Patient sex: F
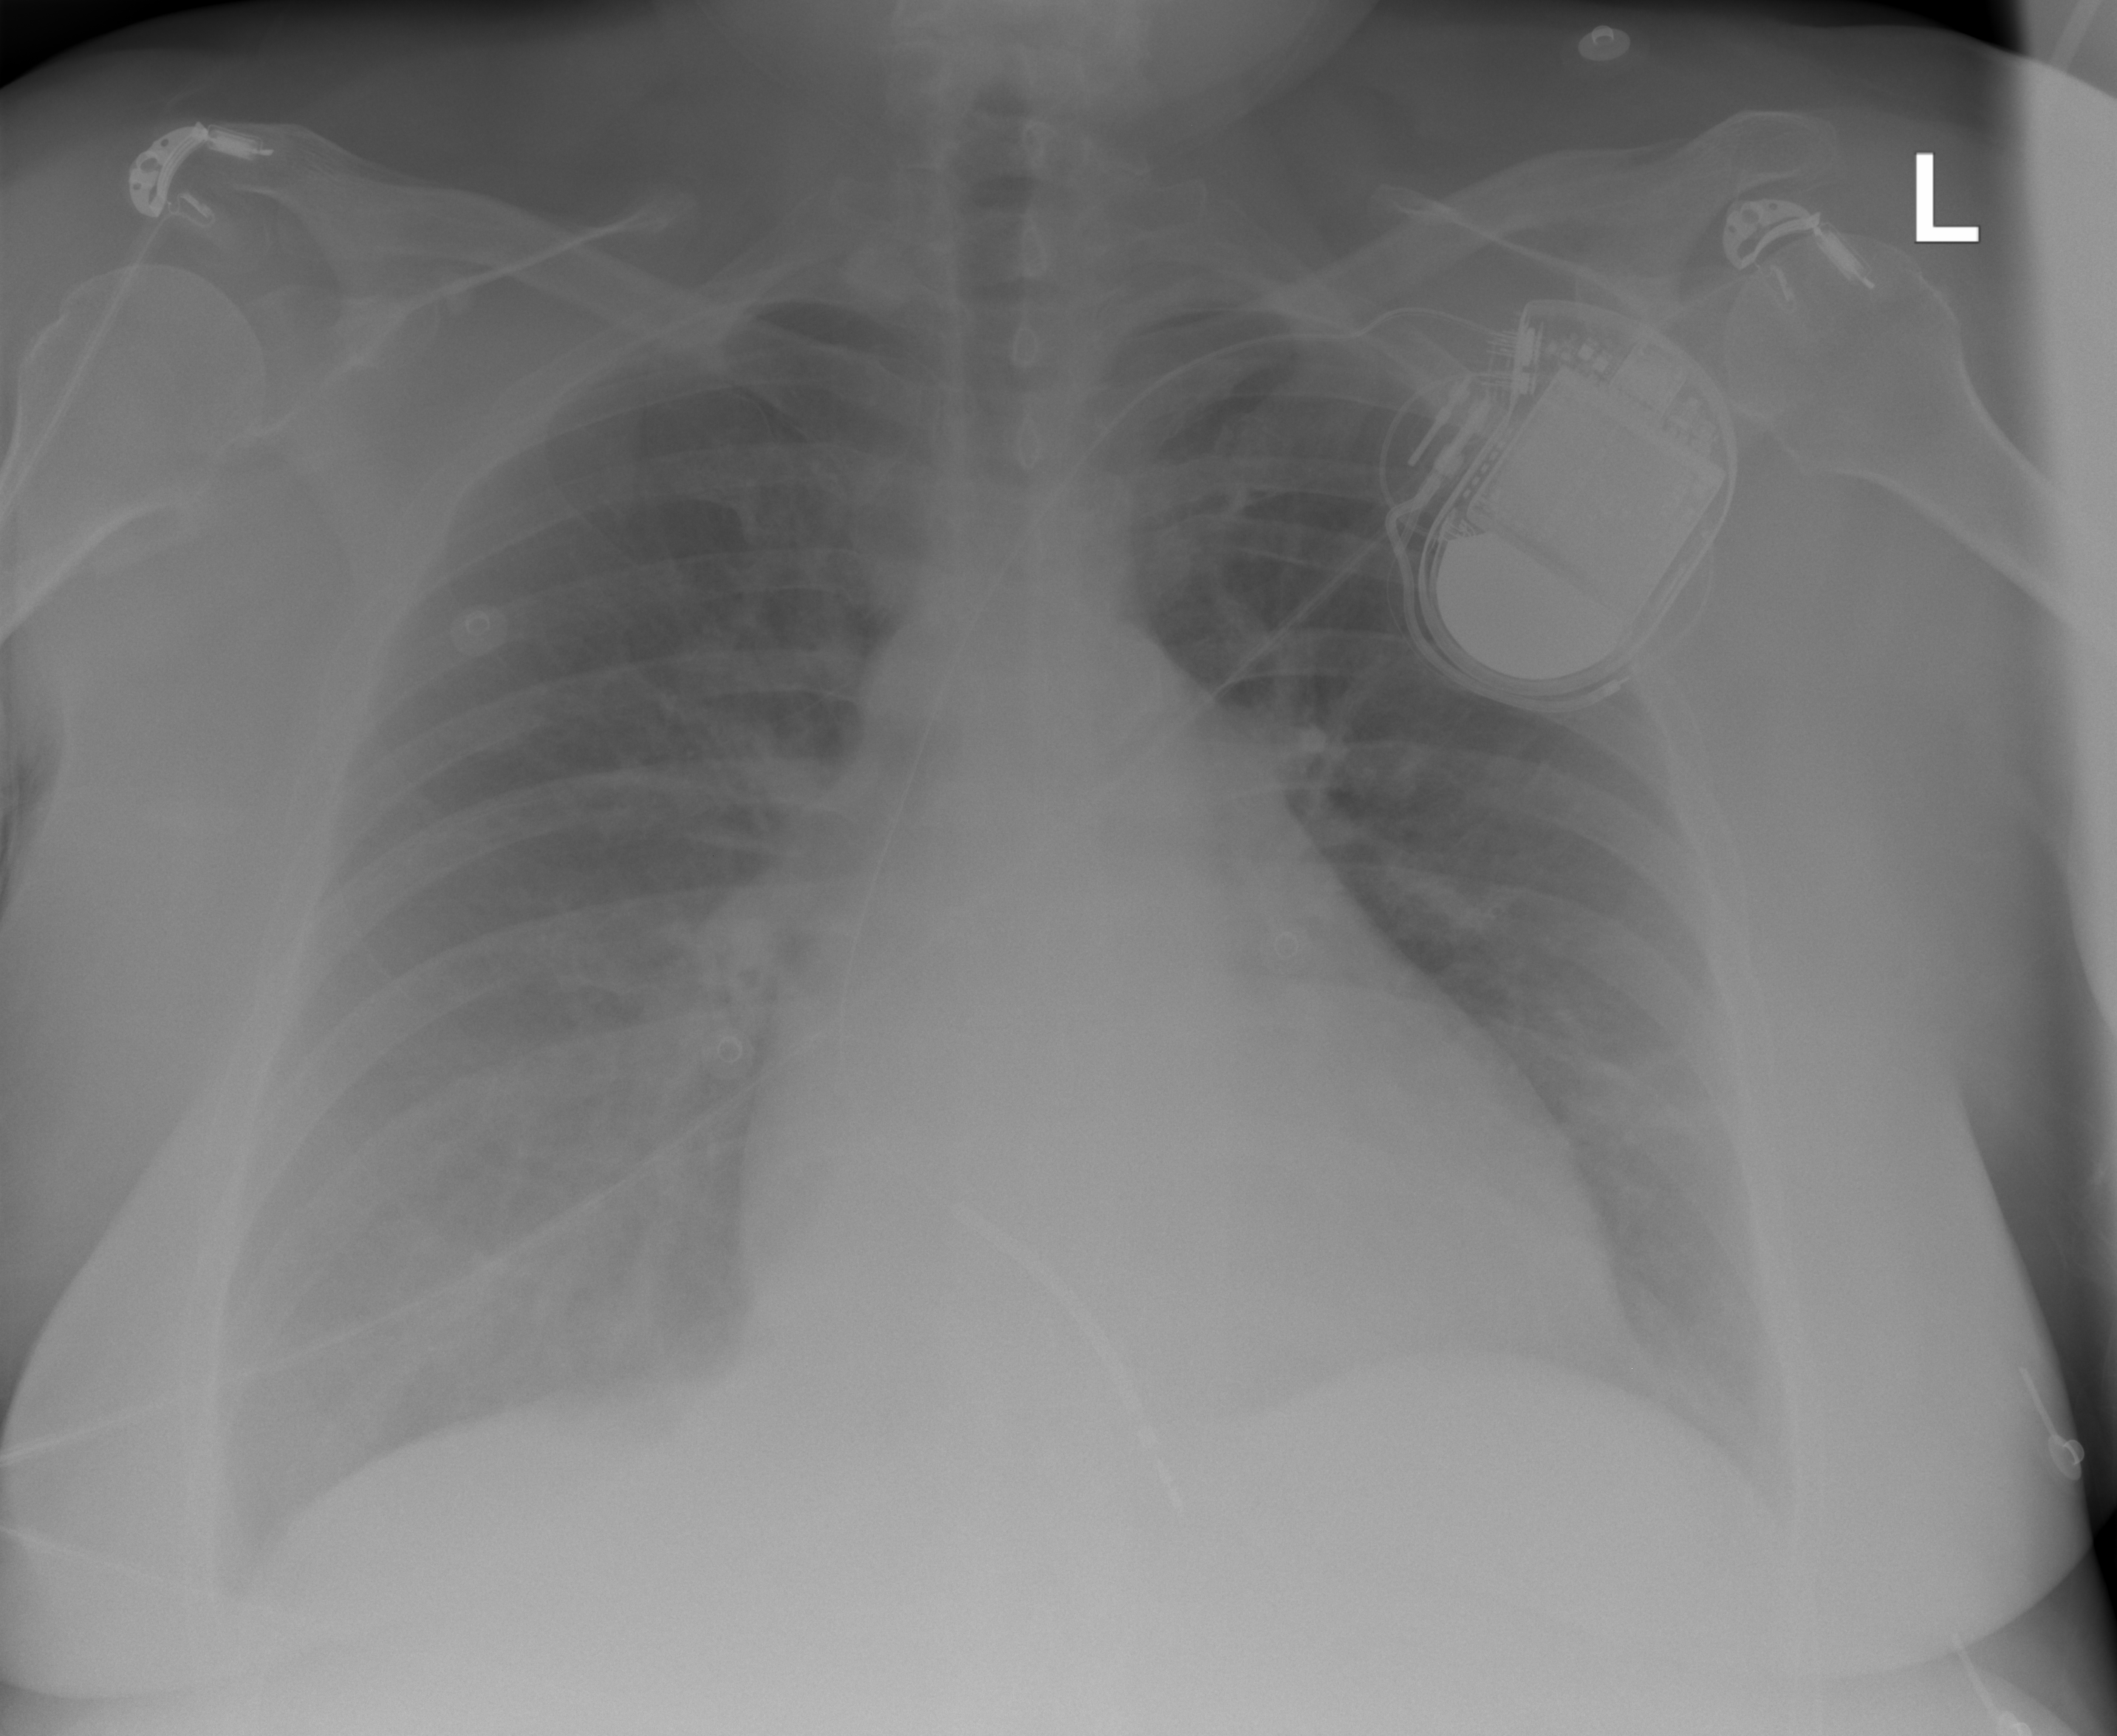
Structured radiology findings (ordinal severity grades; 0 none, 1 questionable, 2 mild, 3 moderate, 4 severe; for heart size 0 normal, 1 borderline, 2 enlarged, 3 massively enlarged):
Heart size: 3
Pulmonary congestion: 0
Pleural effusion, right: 2
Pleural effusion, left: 2
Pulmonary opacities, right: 0
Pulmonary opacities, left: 0
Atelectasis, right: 0
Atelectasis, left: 0